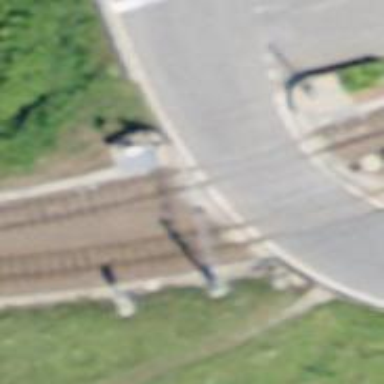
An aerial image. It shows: Level crossing on the railway with lights and full barrier.